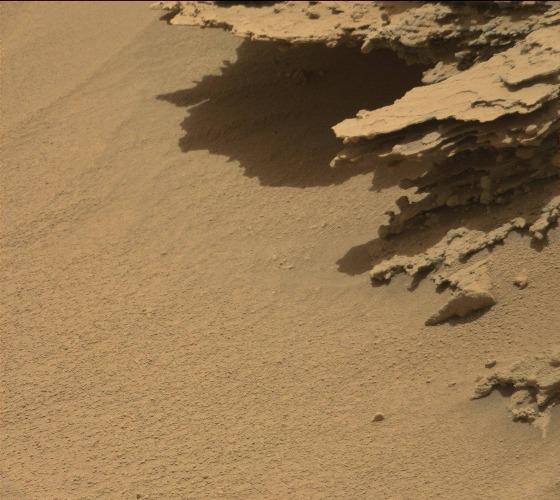
Terrain classes present: Bedrock, Gravel / Sand / Soil, Shadow